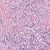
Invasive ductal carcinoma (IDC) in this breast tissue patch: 1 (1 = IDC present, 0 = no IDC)